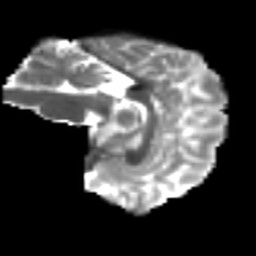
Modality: T2w
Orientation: sagittal
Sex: female
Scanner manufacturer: ge
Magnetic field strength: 3 T
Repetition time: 7 s
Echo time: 0.08 s